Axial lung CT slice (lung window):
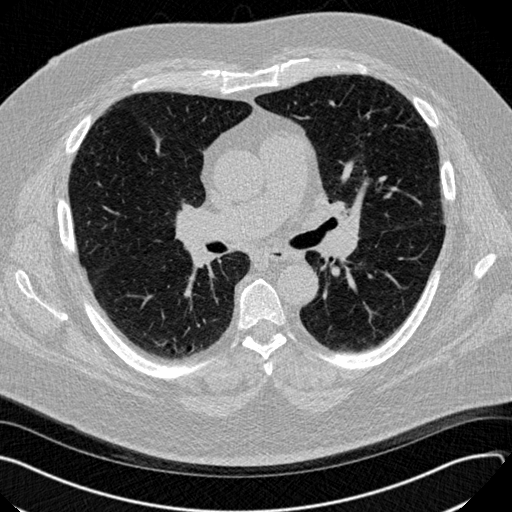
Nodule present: no